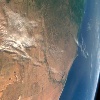
Label: land